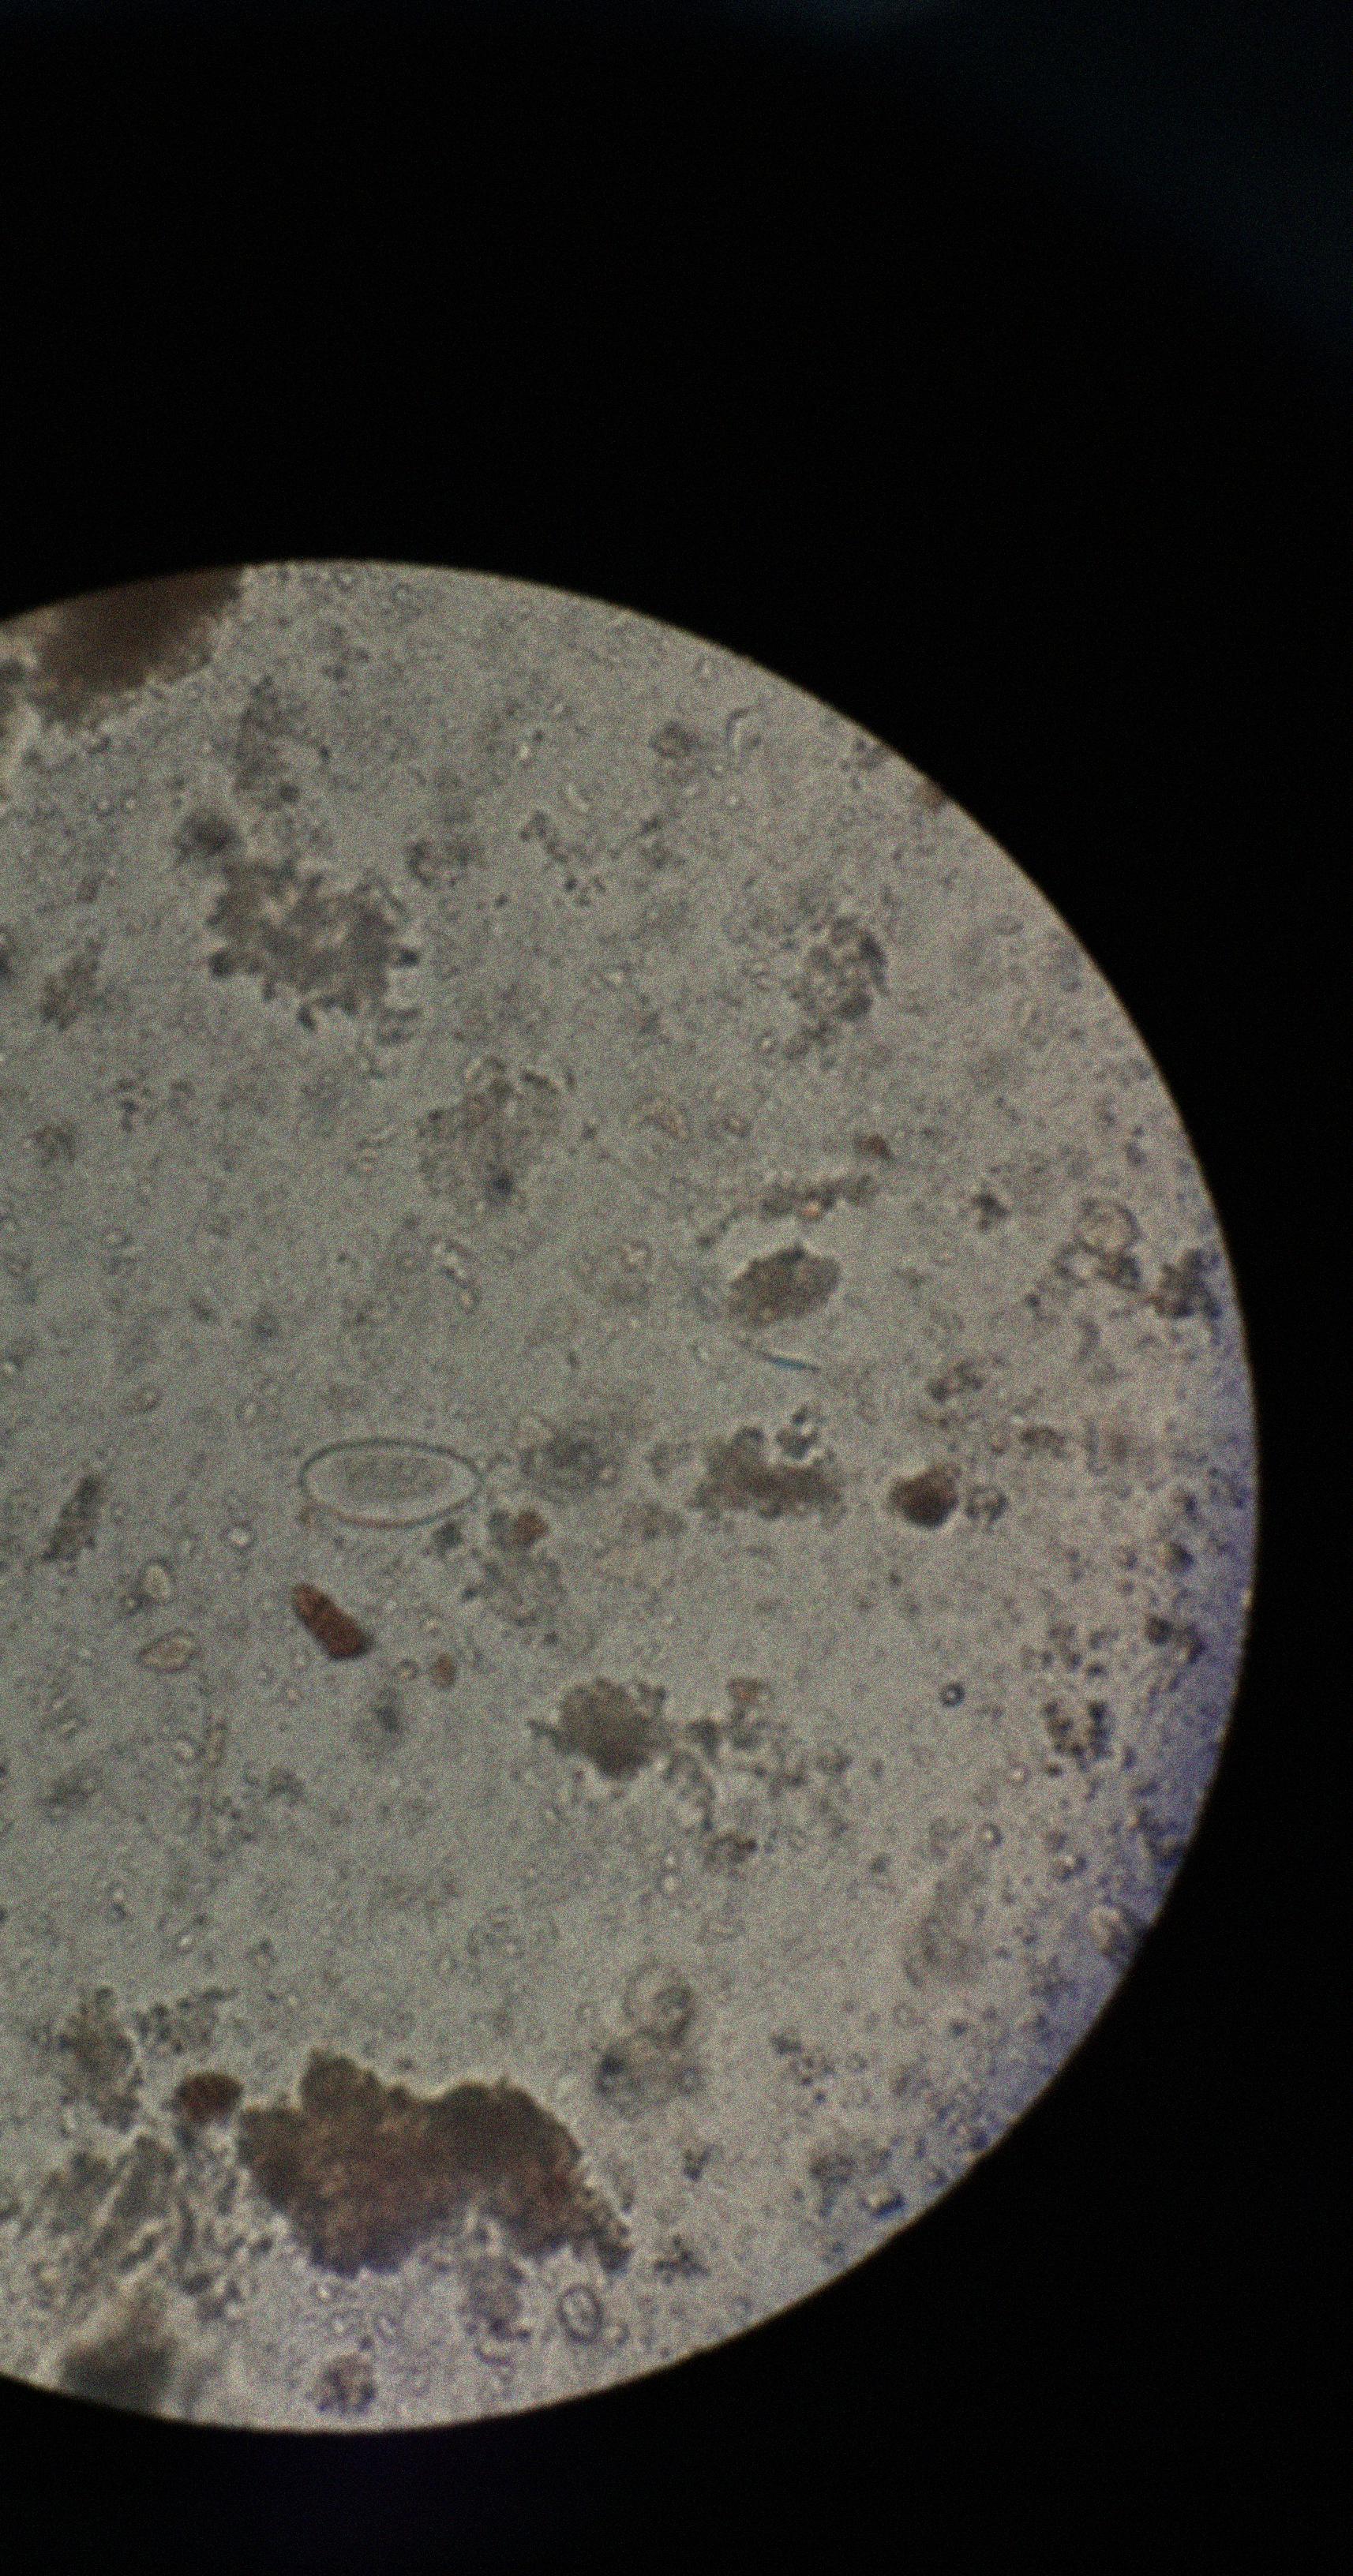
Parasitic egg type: Enterobius vermicularis